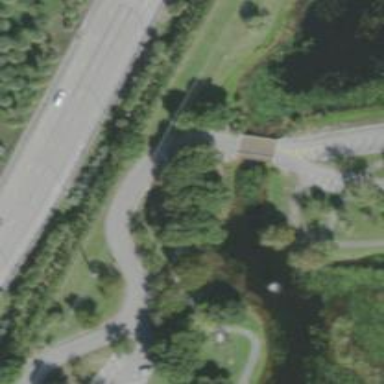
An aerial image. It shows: Disc golf basket.